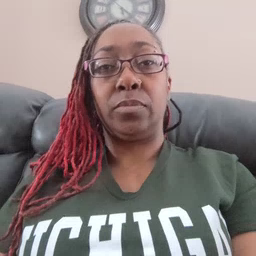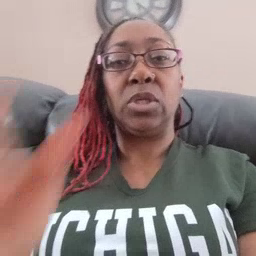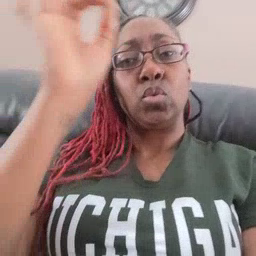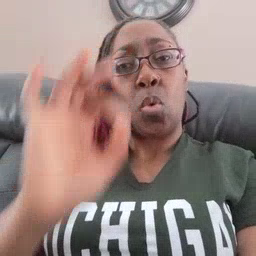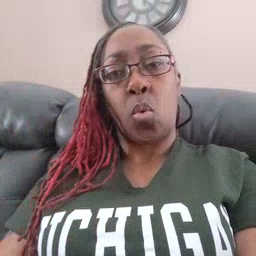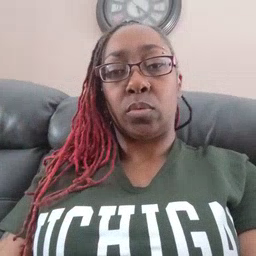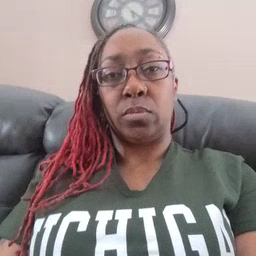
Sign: snow